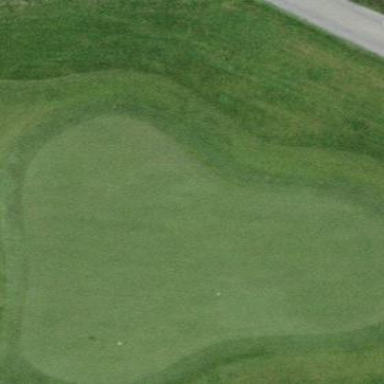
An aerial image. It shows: Golf green with grass surface.